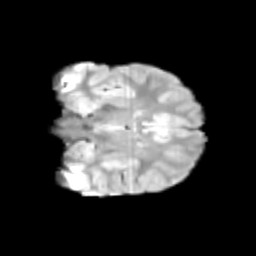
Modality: T2w
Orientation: coronal
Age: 9
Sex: male
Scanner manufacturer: siemens
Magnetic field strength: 3 T
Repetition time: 3.8 s
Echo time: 0.07 s